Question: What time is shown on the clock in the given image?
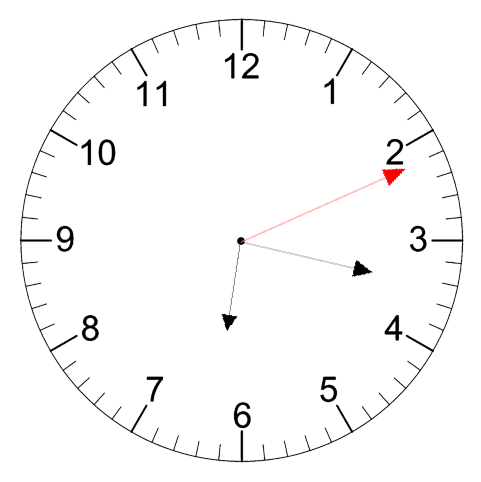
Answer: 06:17:11